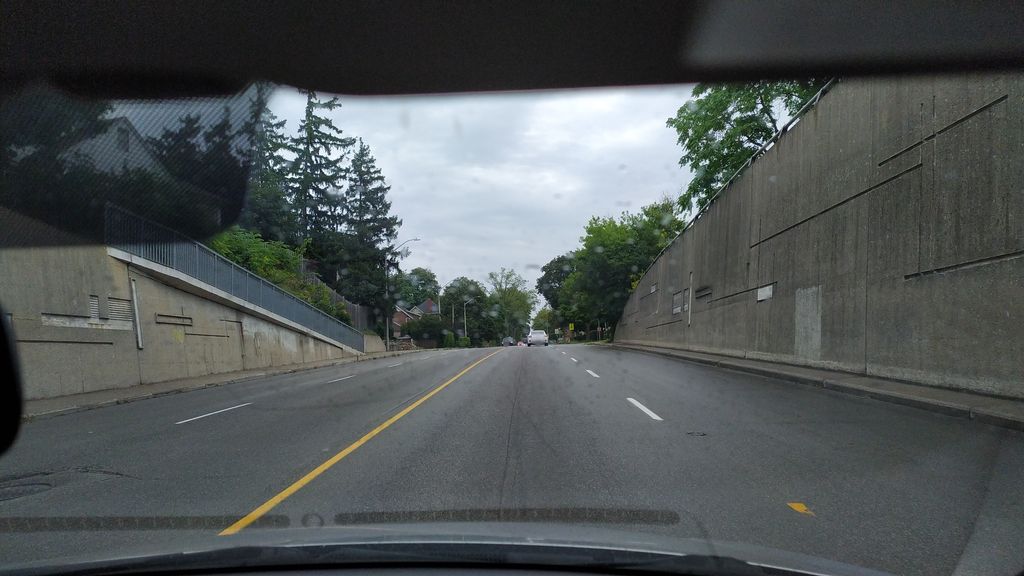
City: kitchener-waterloo